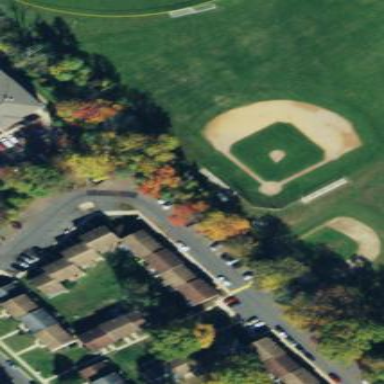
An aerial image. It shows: Baseball pitch for leisure land activities.